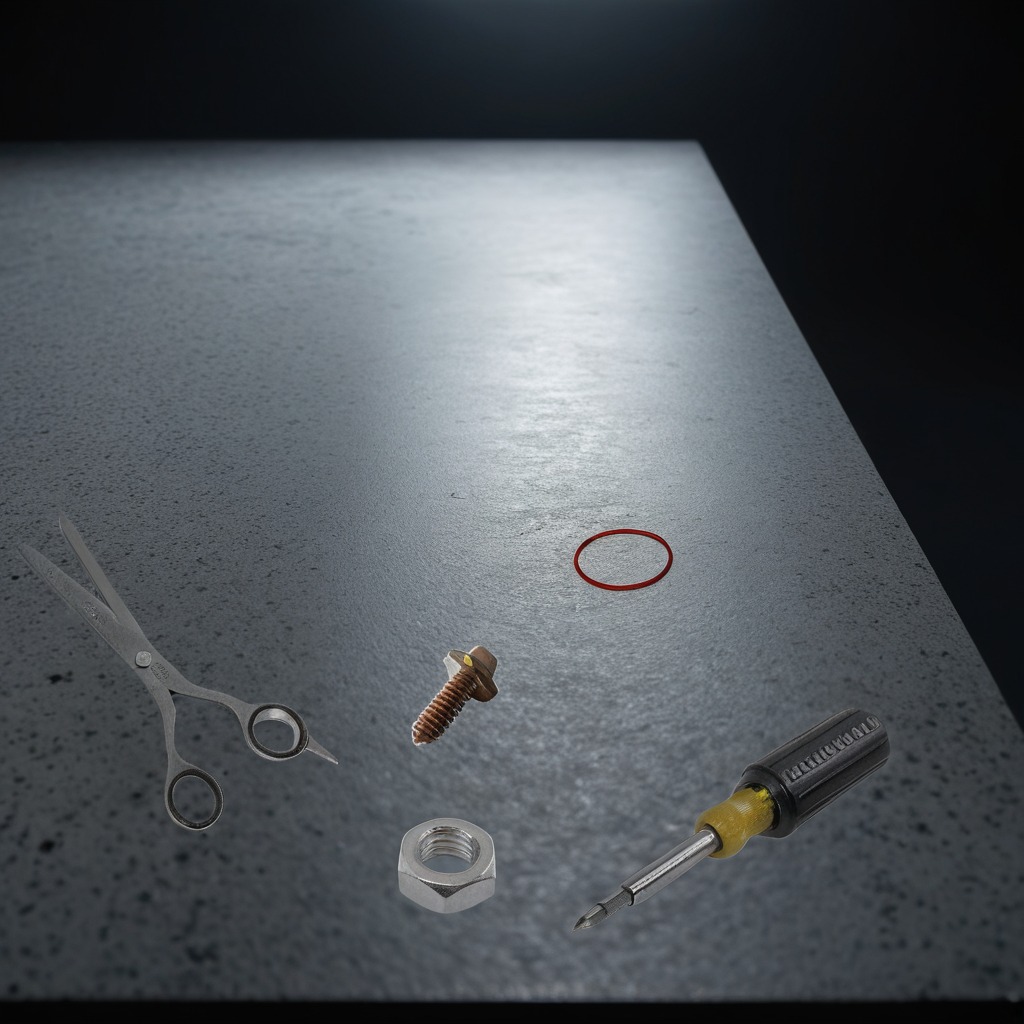
A rubber Oring, a metal machine screw, a screwdriver, a metal nut, and a pair of scissors are lying on the clean granite table inside a workshop at night dim ambient light soft shadows worn but